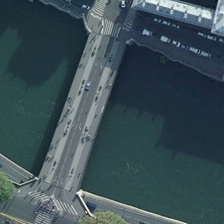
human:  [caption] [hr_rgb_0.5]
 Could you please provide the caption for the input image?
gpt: the short bridge in the downtown area is two-way and six-line .

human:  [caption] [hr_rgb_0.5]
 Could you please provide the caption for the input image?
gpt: a bridge is on a river with buildings on one side .

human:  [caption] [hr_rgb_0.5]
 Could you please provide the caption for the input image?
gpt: the short bridge in the downtown area is two-way and six-line .

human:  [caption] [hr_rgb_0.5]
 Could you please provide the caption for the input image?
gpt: a bridge is on a river with buildings on one side .

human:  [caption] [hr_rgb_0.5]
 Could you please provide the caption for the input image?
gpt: a bridge is on a river with buildings on one side .